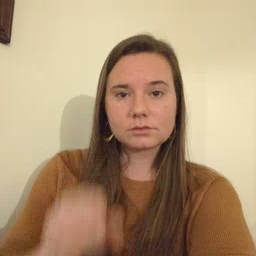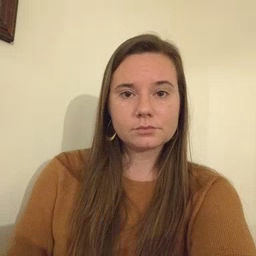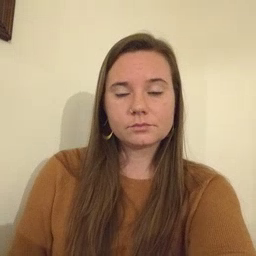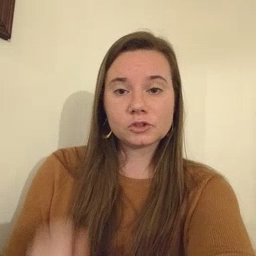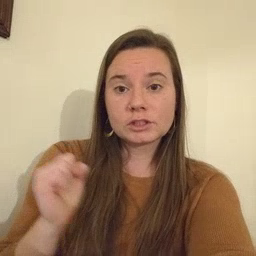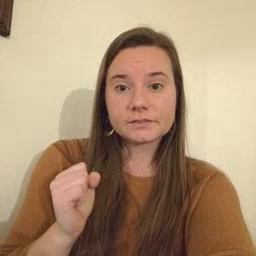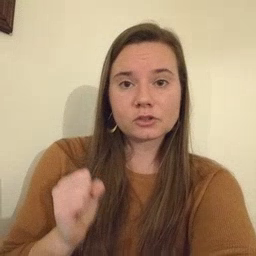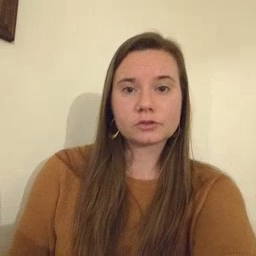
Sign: refrigerator